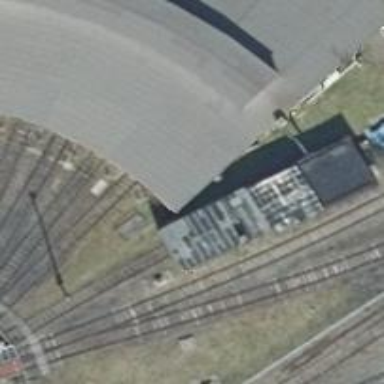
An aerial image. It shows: Railway yard in service.